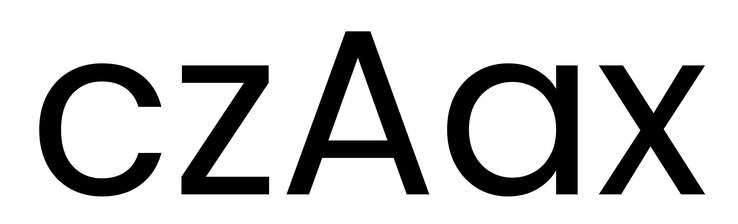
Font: Poppins-Regular